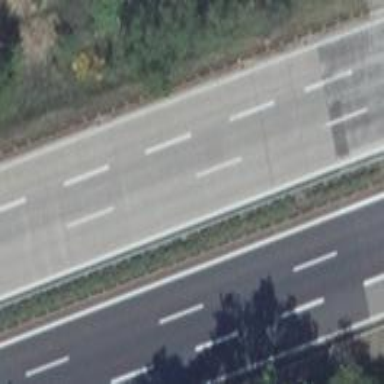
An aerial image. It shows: Motorway with concrete surface.